Field crop: maize
Growth stage: 1
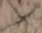
Species: salsola